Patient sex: M
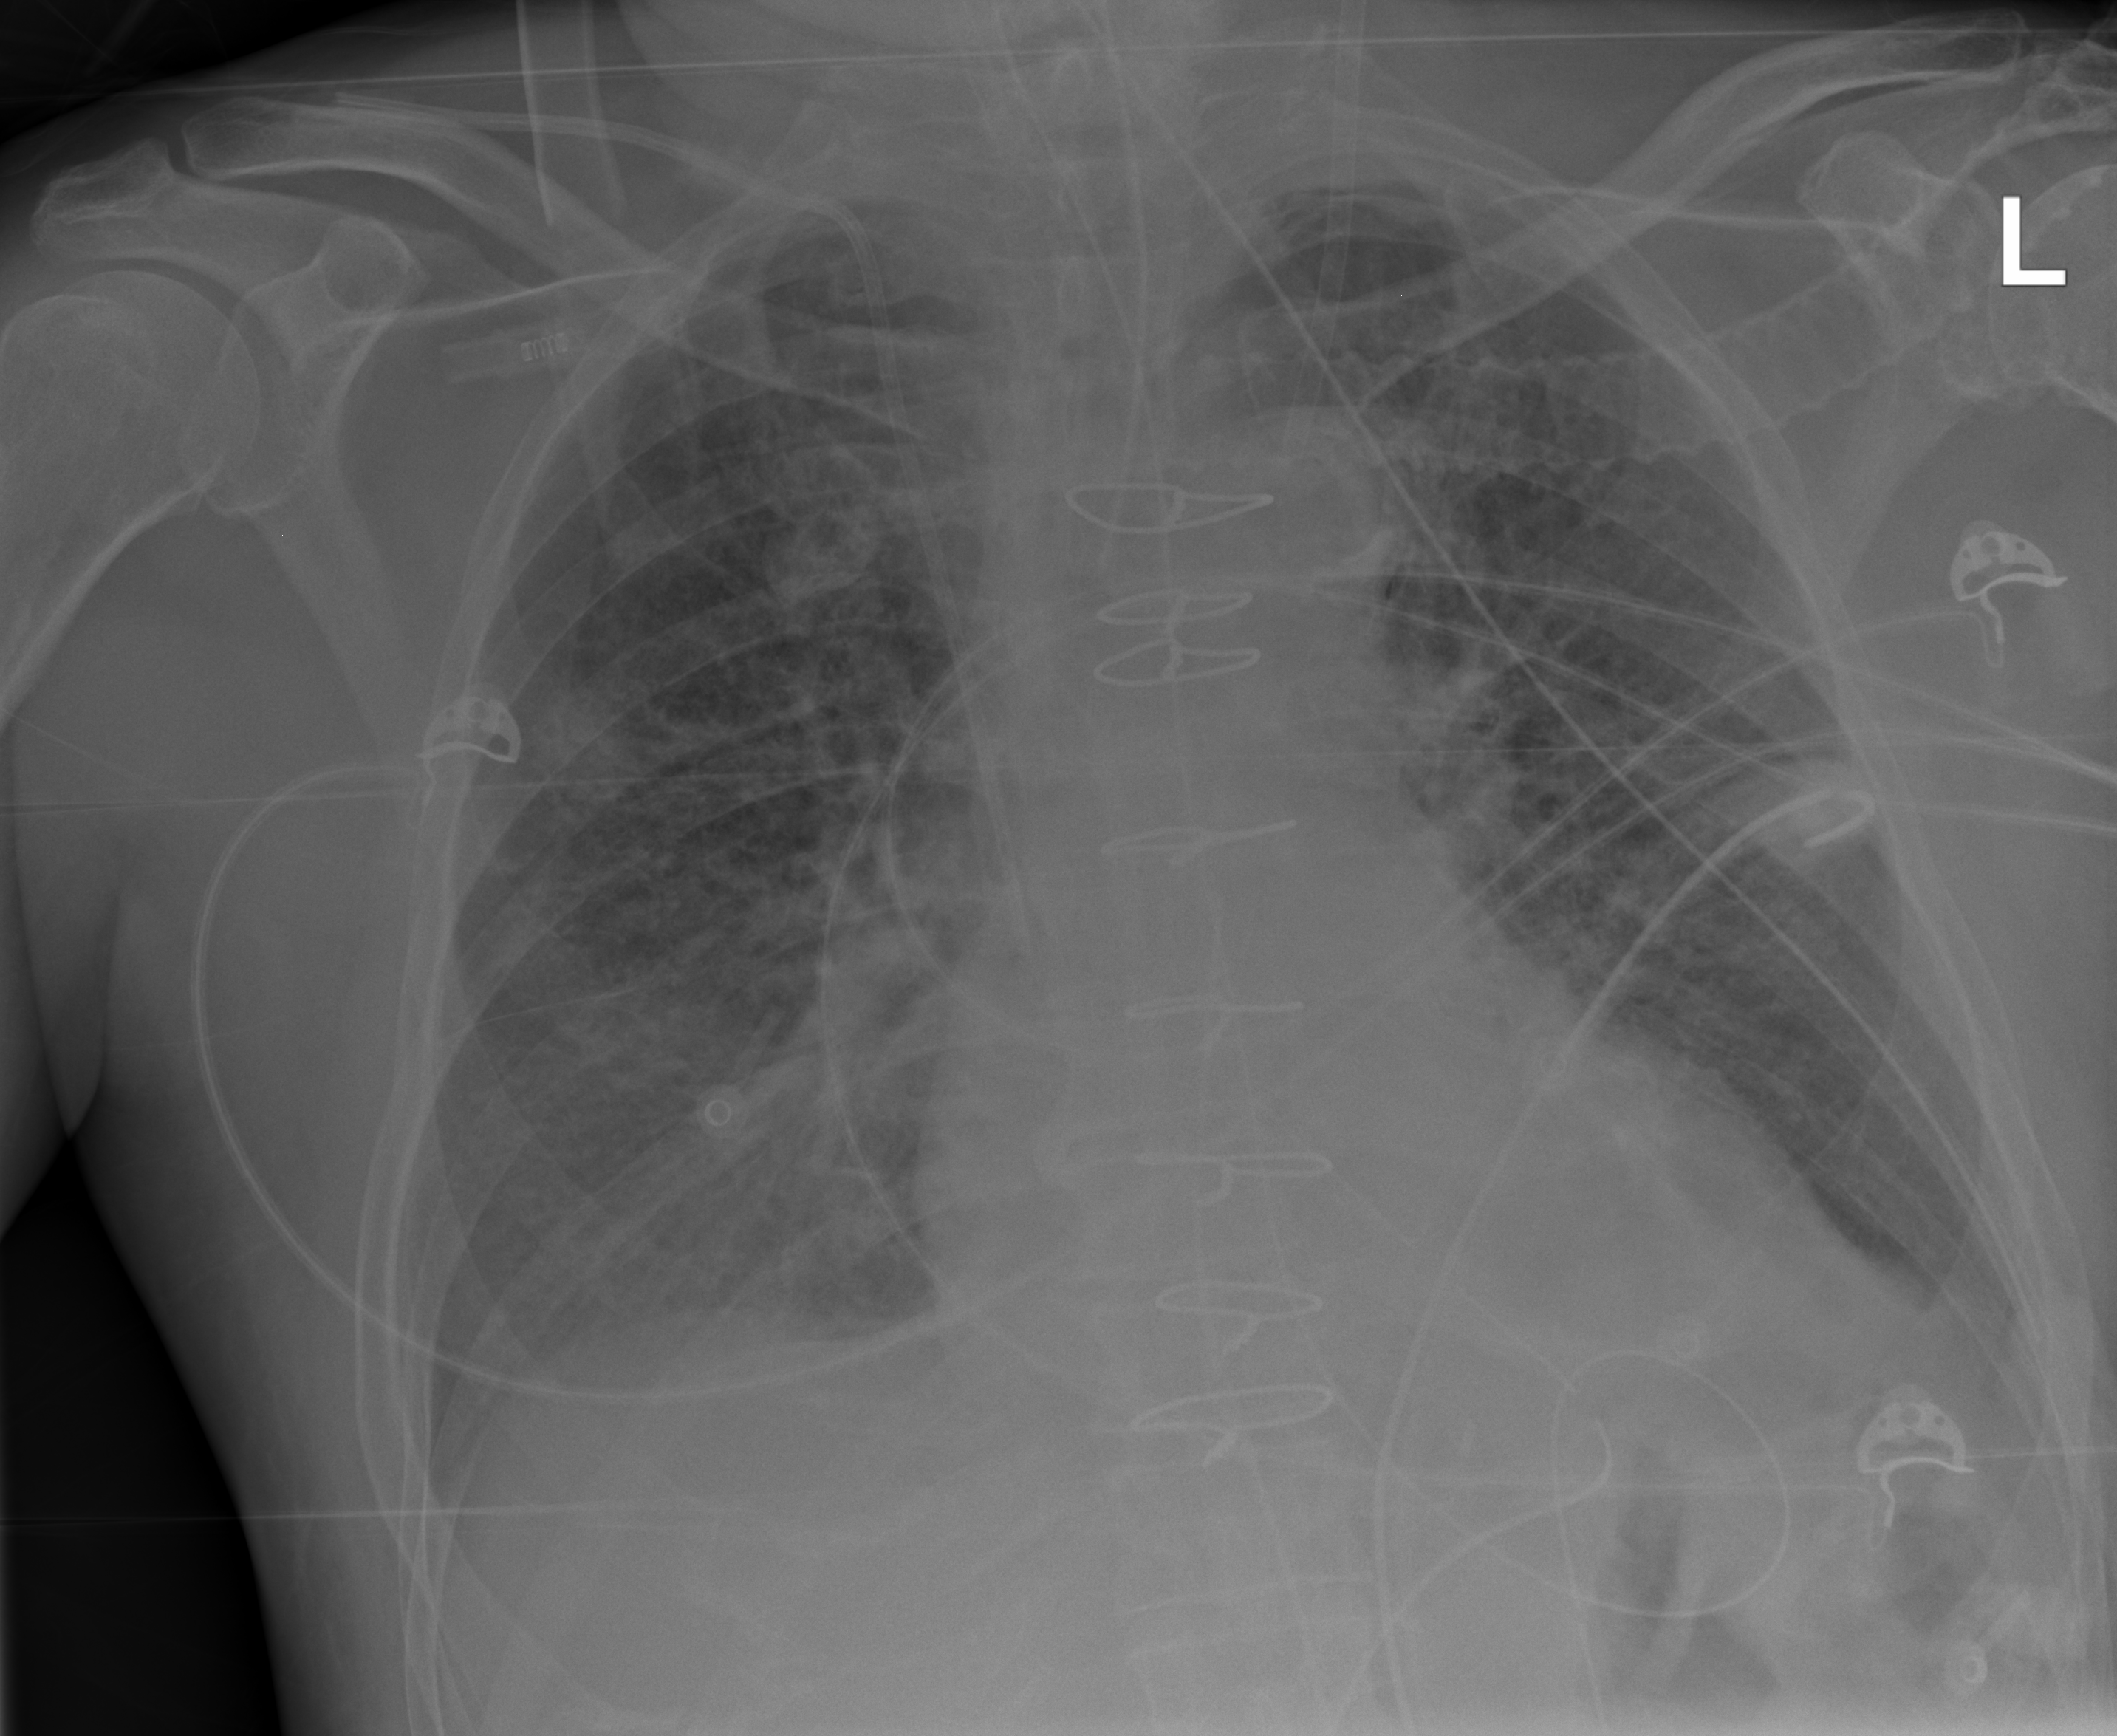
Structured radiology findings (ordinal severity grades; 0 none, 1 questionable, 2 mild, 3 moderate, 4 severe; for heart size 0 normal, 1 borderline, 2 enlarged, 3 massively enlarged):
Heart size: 2
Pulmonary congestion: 3
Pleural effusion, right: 2
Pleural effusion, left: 2
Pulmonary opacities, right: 2
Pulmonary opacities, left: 2
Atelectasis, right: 0
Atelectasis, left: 2